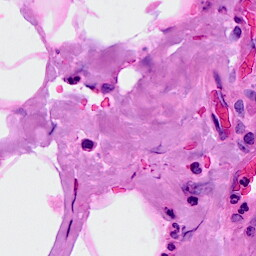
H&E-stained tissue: Breast